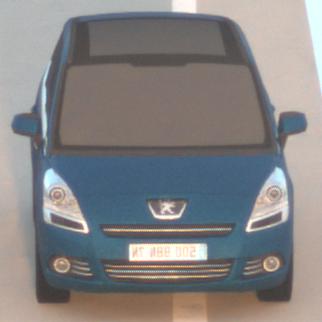
Make: Peugeot
Model: 5008 120 VTi
Detailed model: 5008 (I) Van
Model produced from: 2009/10
Model produced until: 2011/07
Doors: 5
Color: blue
Road condition: dry road
Daytime: sunrise or sunset
Contrast: low contrast